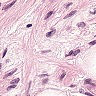
Metastatic tissue present: no